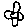
Label: flower